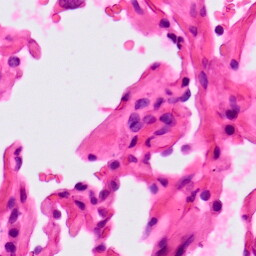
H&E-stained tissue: Lung